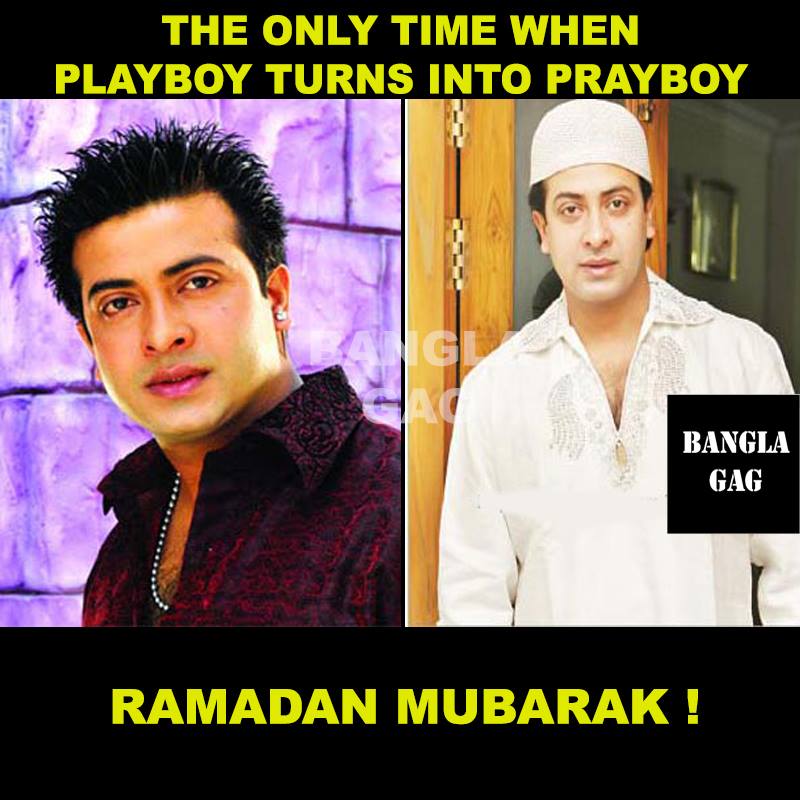
Caption: THE ONLY TIME WHEN PLAYBOY TURNS INTO PRAYBOY    RAMADAN MUBARAK !
Label: hate